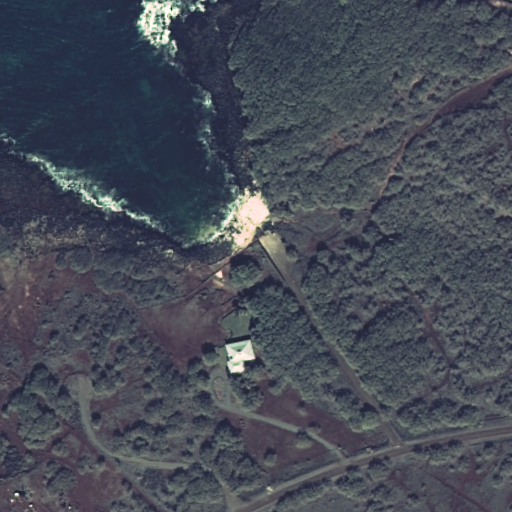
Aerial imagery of valley in Hawaii named Po‘olau Gulch containing only unknown